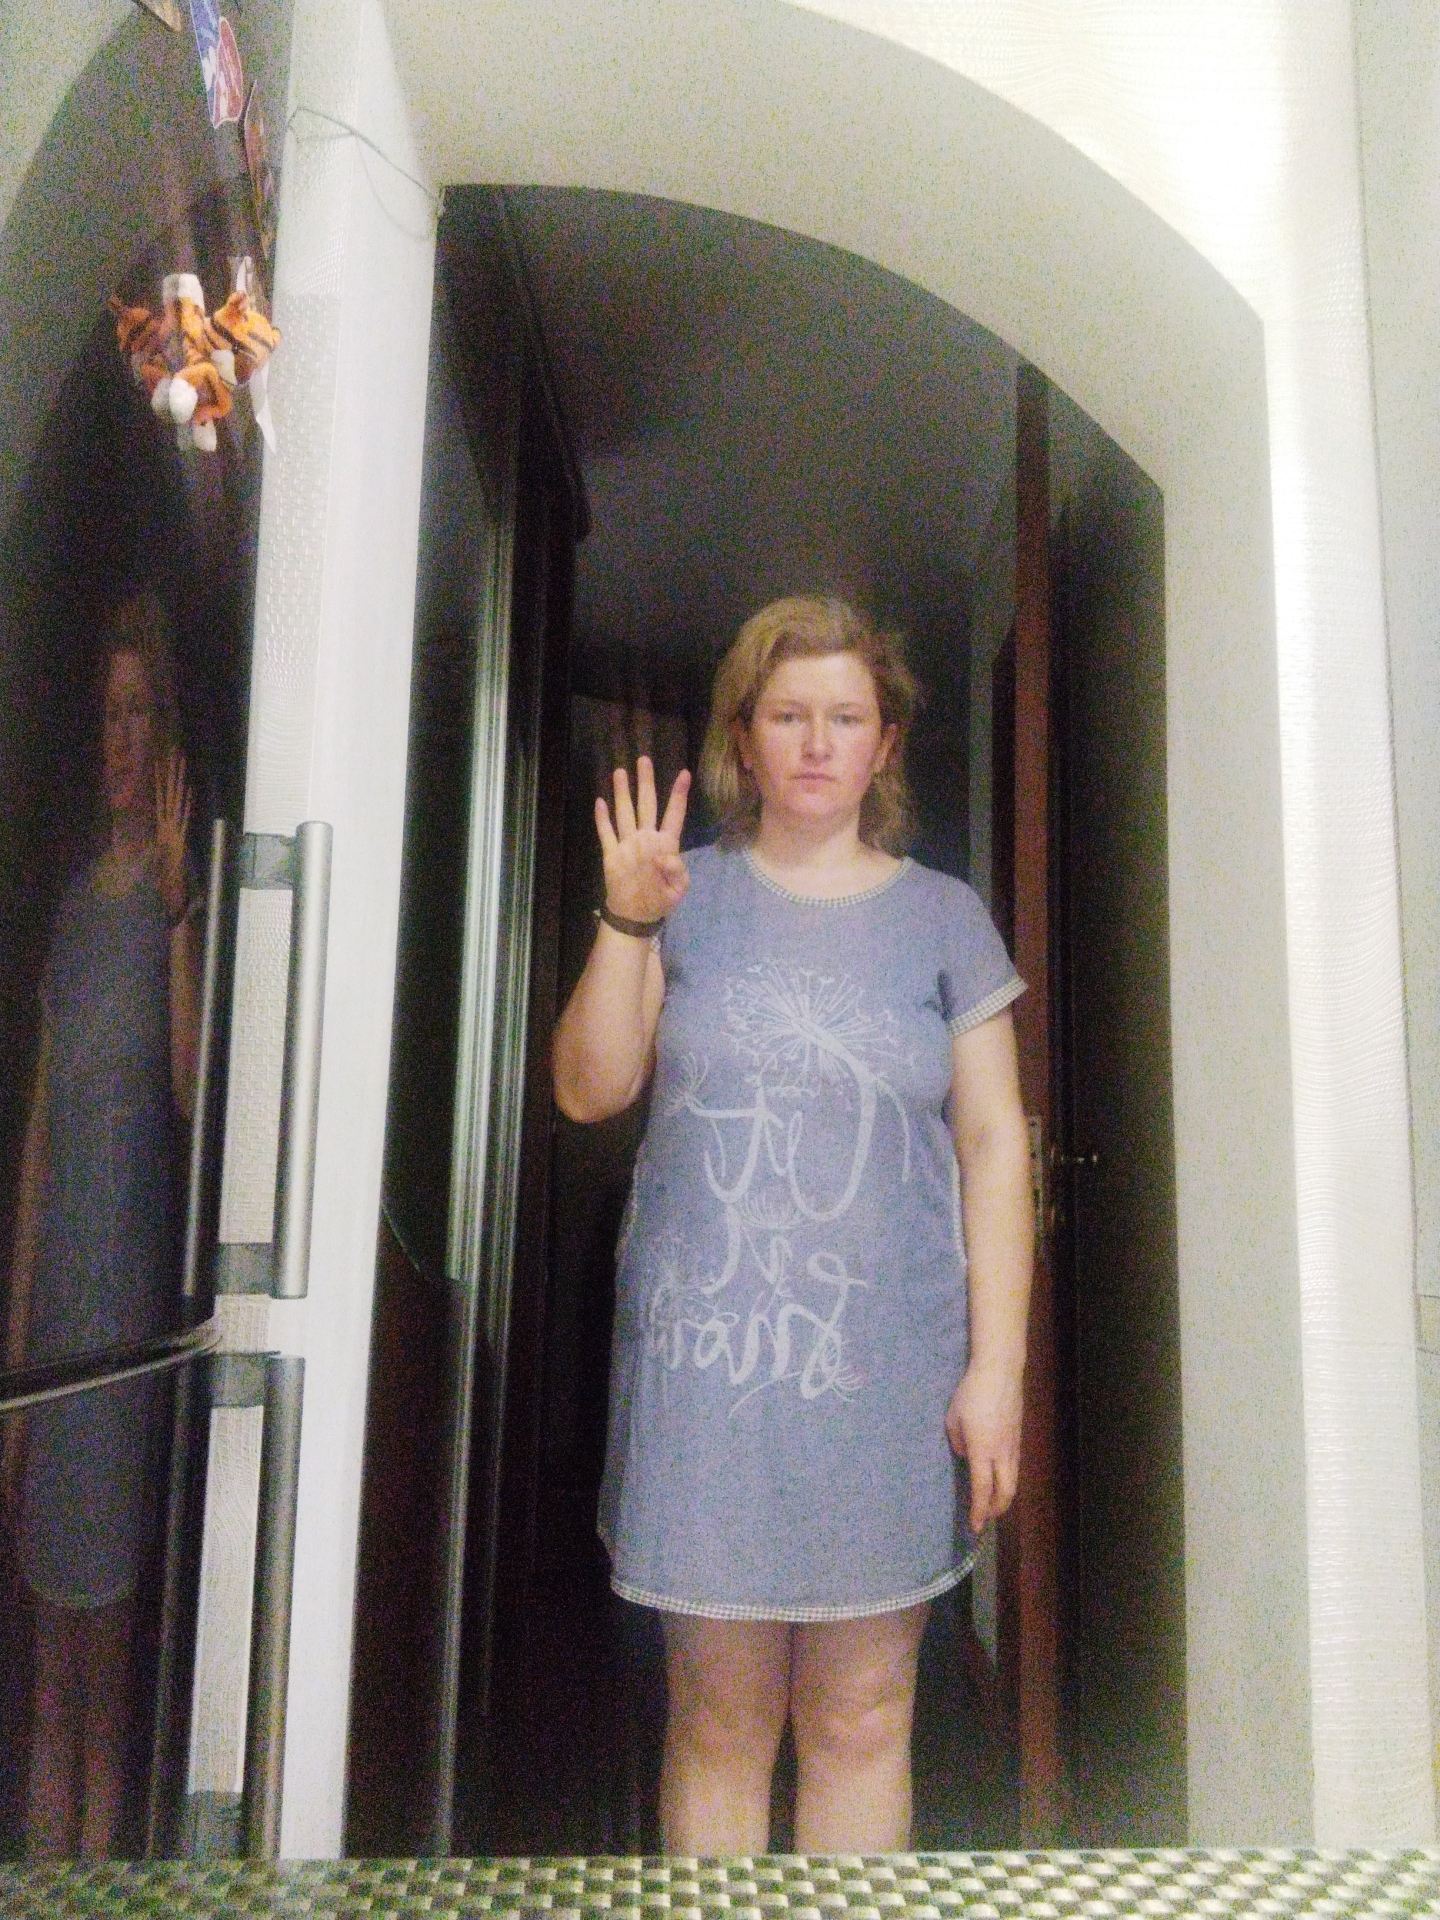
Label: noise